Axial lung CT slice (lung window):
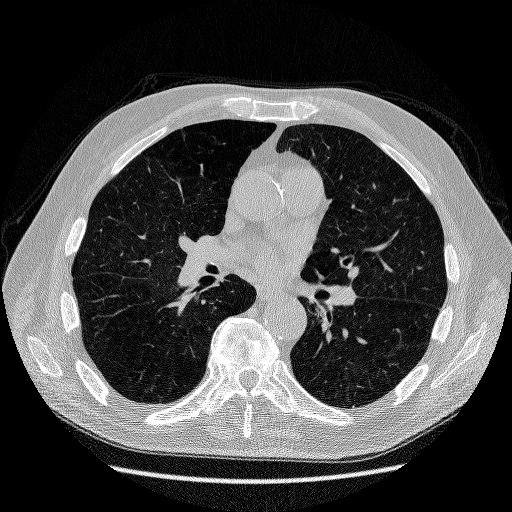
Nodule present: no